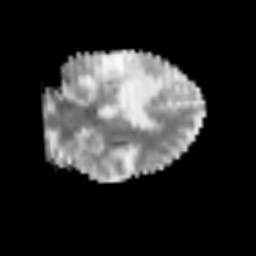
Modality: MD
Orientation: coronal
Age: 65
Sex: female
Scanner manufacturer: siemens
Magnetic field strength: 3 T
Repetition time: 3.2 s
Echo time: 0.081 s